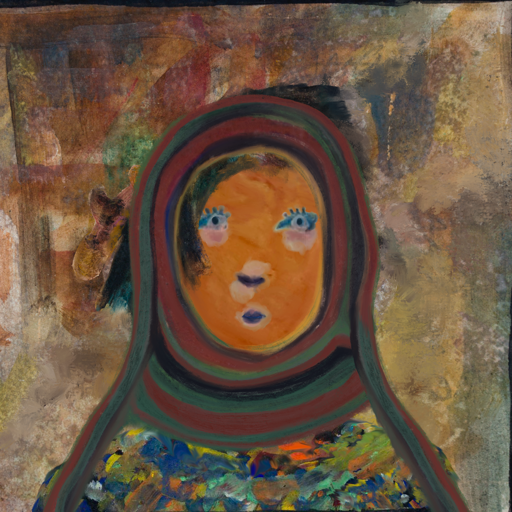
Background: Mosgoul, Head And Neck Front: Pious_Lady, Face Front: Hill_Girl, Bust: An_Impression, Hair Front: Pipe, Head Accessory: After_Raid_Scarf, Second Necklace: Blank, Necklace: Blank, Baby: Blank